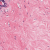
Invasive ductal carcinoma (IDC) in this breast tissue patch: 0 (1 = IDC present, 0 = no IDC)